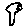
Label: tree